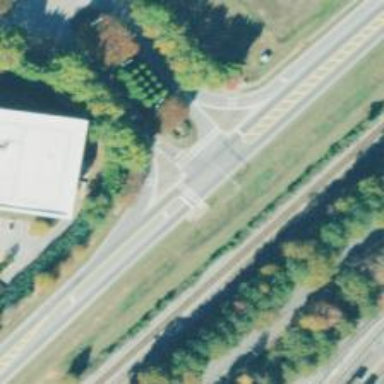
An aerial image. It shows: Asphalt road with primary link designation.